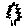
Label: tree